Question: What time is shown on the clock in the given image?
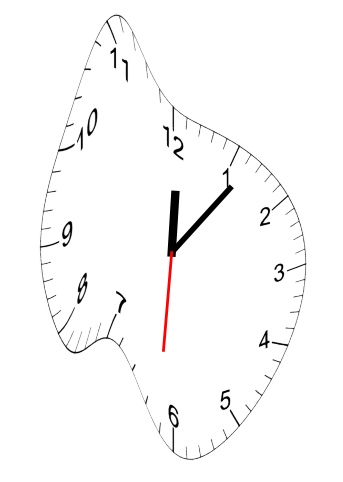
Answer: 12:06:31